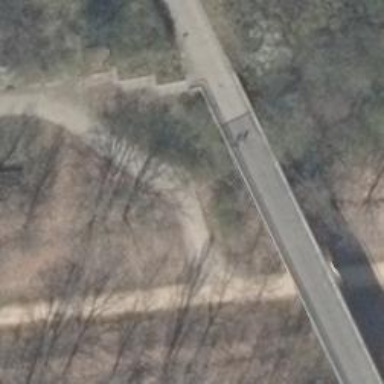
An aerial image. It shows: Path.